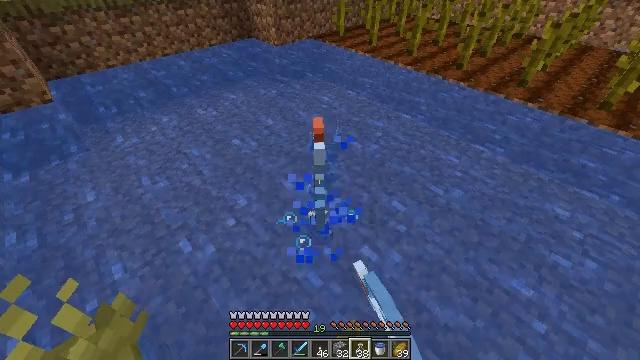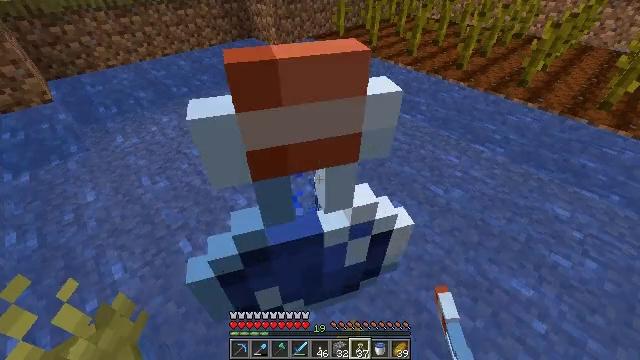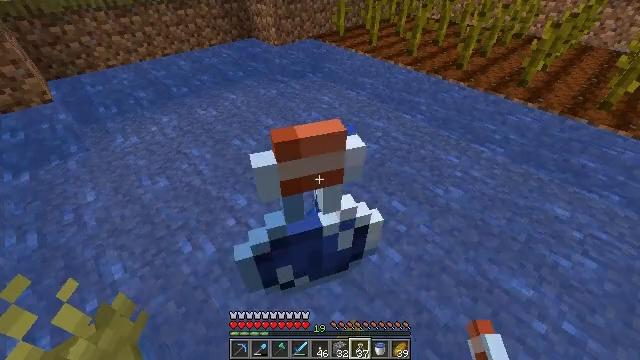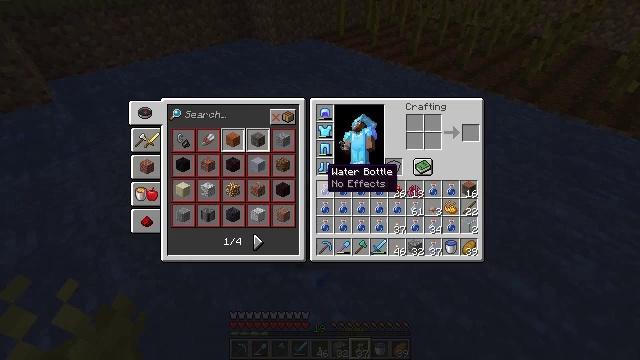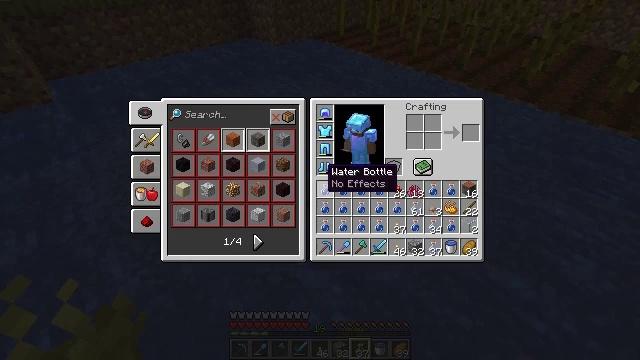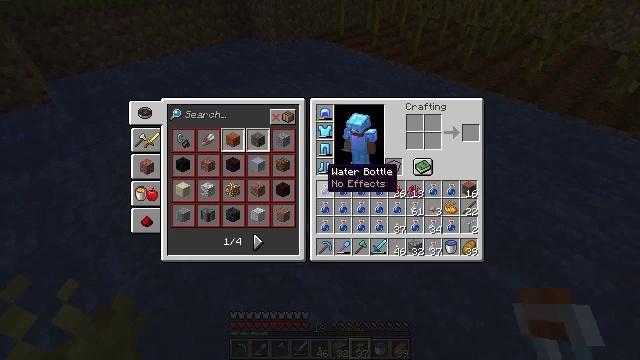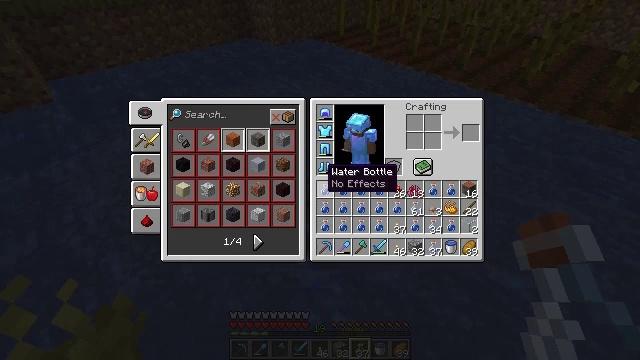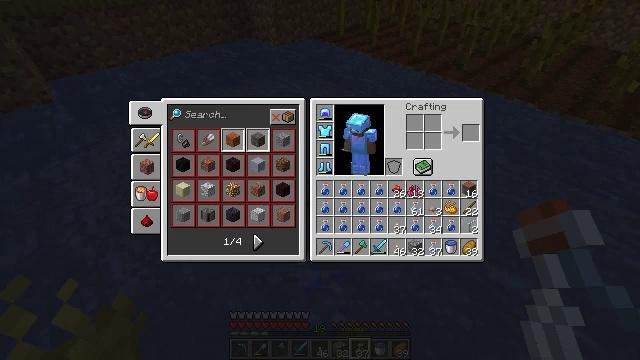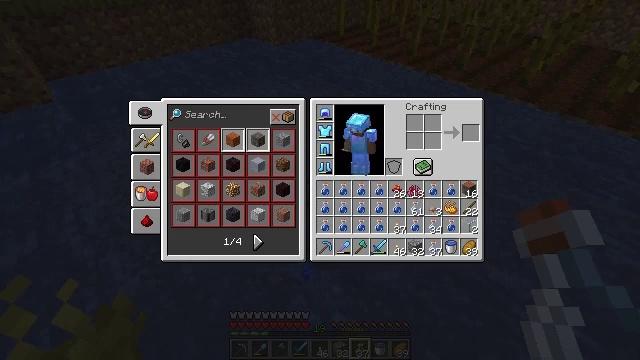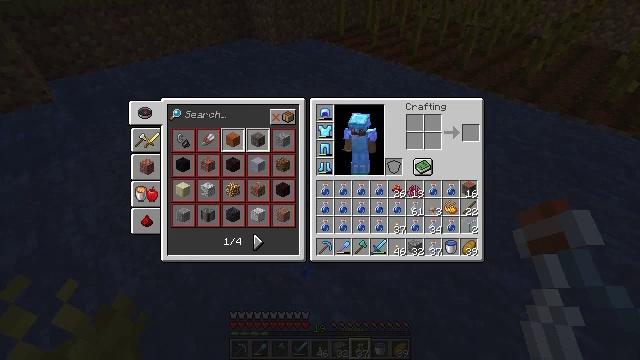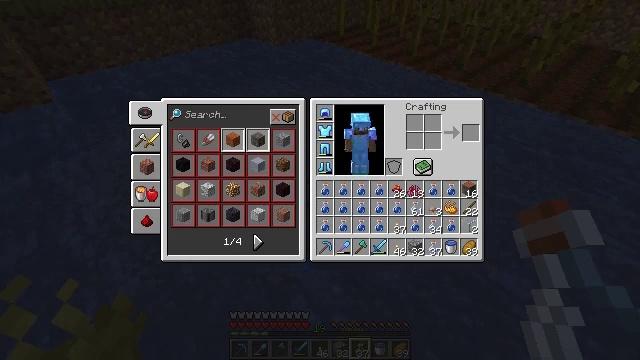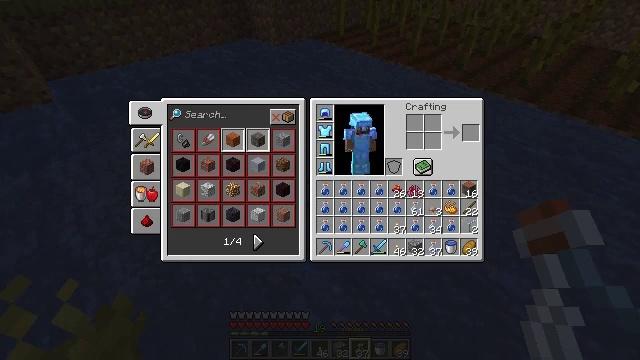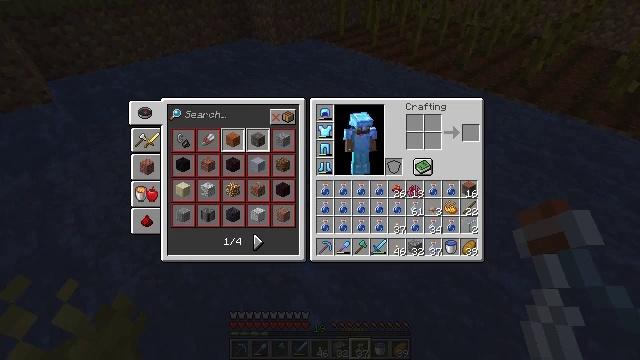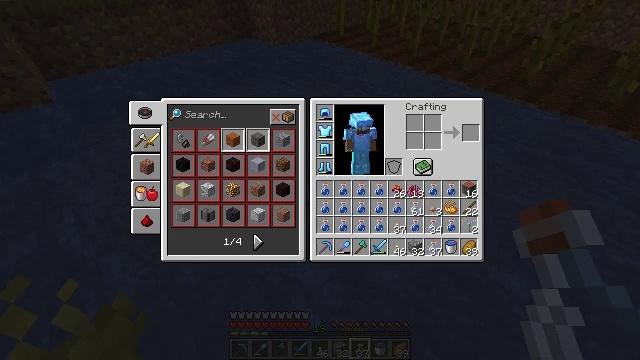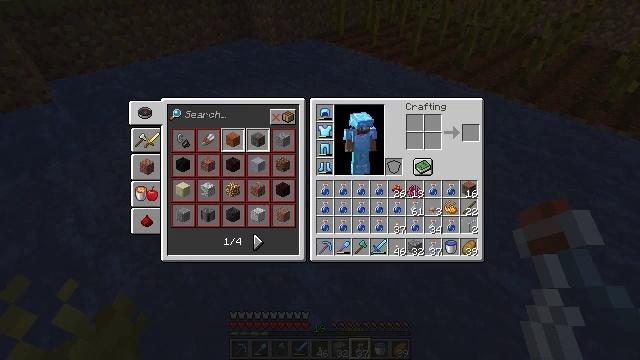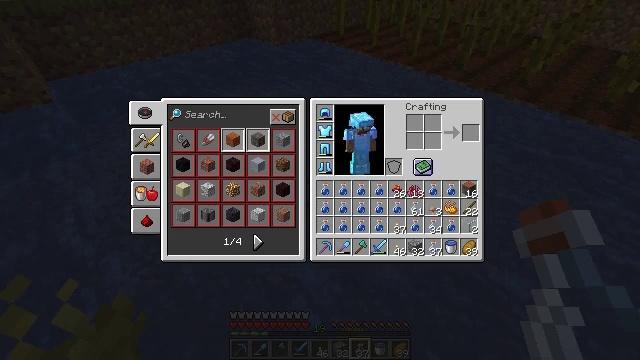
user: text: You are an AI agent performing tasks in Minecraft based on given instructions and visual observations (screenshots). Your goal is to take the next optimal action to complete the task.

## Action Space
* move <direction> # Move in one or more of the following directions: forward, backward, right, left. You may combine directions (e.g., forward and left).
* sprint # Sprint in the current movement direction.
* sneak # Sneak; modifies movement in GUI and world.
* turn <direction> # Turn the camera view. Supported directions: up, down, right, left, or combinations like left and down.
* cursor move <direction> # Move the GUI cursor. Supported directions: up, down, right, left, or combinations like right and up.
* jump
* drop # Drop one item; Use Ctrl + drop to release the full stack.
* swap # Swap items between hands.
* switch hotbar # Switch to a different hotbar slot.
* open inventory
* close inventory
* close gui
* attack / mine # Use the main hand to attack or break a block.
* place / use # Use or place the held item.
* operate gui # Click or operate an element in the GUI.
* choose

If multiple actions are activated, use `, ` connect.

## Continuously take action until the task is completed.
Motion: motion action
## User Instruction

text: Remove a glass bottle from the inventory.
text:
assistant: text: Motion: no_op
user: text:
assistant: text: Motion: no_op
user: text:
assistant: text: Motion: open inventory
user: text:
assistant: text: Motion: open inventory
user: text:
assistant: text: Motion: no_op
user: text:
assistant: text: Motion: no_op
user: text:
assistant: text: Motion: no_op
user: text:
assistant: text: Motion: cursor move right and up
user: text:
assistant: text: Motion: cursor move right and up
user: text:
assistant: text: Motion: cursor move right
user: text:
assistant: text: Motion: no_op
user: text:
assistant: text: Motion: no_op
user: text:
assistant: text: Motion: no_op
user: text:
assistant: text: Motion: cursor move right
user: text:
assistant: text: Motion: cursor move right and down
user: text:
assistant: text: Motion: cursor move right
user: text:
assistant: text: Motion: cursor move down
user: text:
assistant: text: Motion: no_op
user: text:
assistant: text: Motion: no_op
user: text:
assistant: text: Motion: no_op
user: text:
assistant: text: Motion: cursor move left
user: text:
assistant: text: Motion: cursor move left
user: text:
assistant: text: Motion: cursor move left and down
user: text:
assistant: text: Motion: cursor move left
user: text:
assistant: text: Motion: no_op
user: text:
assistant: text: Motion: no_op
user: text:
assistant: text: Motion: no_op
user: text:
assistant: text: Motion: no_op
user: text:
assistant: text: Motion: no_op
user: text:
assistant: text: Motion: no_op